Question: I am using Parse SDK 1.6.0. I used storyboard and dragged an 'UIImageView' to a custom 'UITableViewCell'. When I connect the 'UIImageView' to the swift file, I changed the class to 'PFImageView'. However, Xcode keeps telling me "Use of undeclared type 'PFImageView'".
I checked and I found the 'PFImageView.h' is in the 'ParseUI.framework'. I also discovered that I am not able to use other things included in 'ParseUI.framework' like 'PFTableViewCell'. But I am able to use the 'Parse.framework' like 'PFUser', 'PFObject', 'PFFile' etc.

Can anyone help me out? Many thanks.
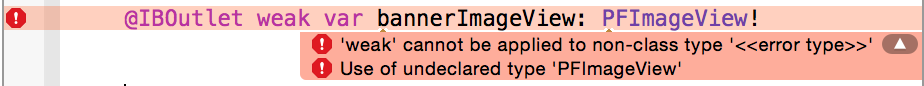
Answer: I found the answer.
It worked after I added this line in the bridge file.
'''
#import <Parse/Parse.h>
'''